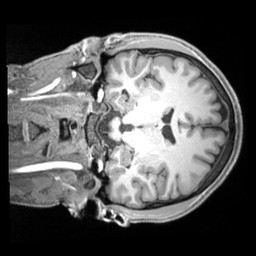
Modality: T1w
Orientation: coronal
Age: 23
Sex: female
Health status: ill
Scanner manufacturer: siemens
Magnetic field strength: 3 T
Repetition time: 2.2 s
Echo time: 0.00218 s